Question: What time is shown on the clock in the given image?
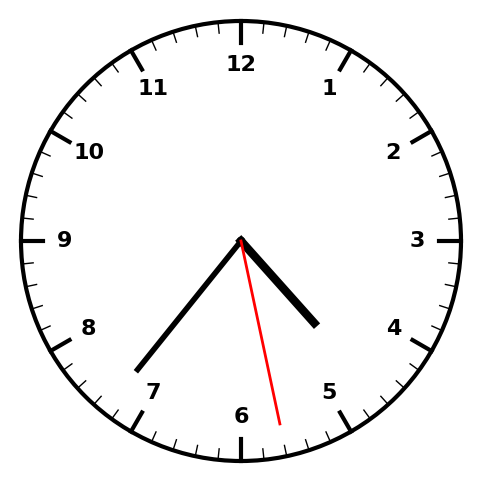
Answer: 04:36:28